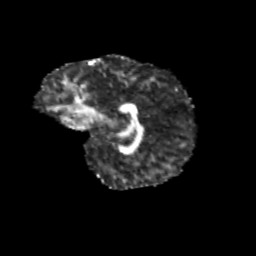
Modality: FA
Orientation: sagittal
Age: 11
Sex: female
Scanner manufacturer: siemens
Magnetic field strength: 3 T
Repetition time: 3.8 s
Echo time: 0.07 s